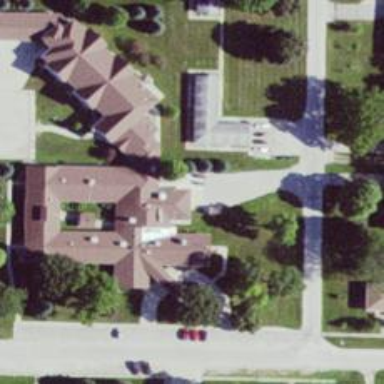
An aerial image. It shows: Nursing home.